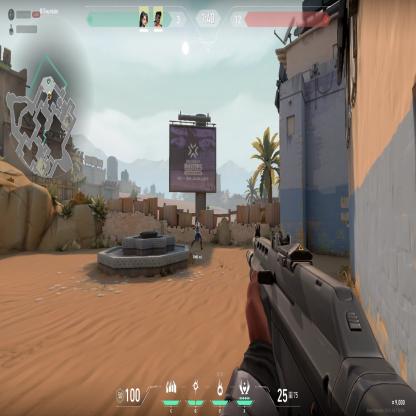
Label: teammate